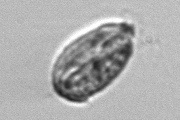
Label: Katodinium_or_Torodinium